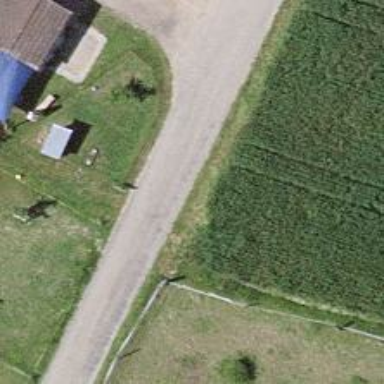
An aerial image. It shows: Well-maintained track road of grade 1.